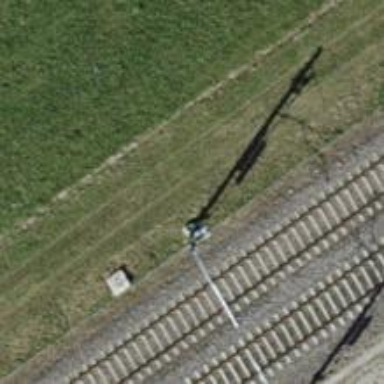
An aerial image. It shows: Catenary mast for power lines.